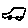
Label: car